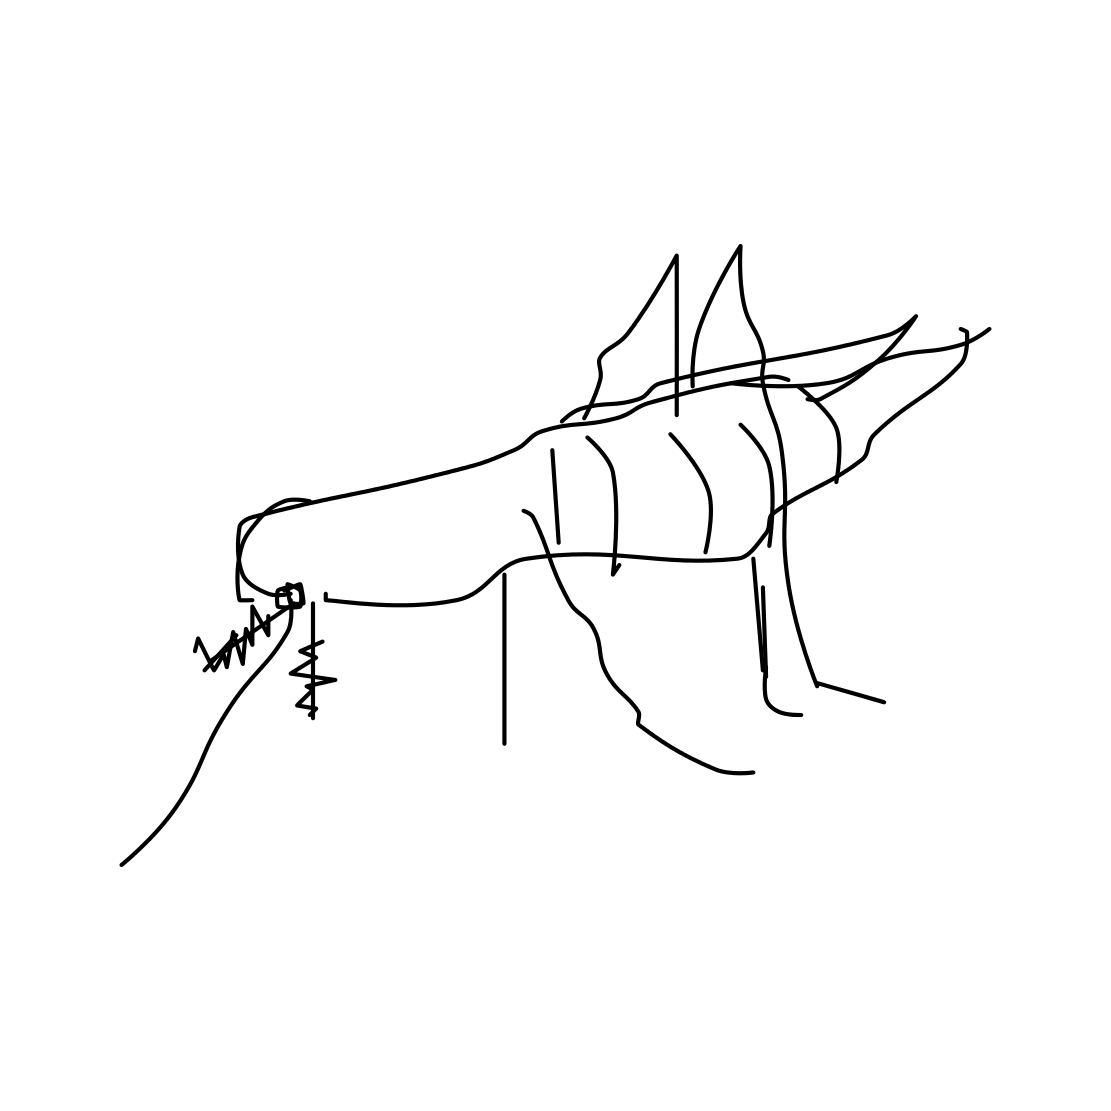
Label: mosquito